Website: walmart
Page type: account-selection
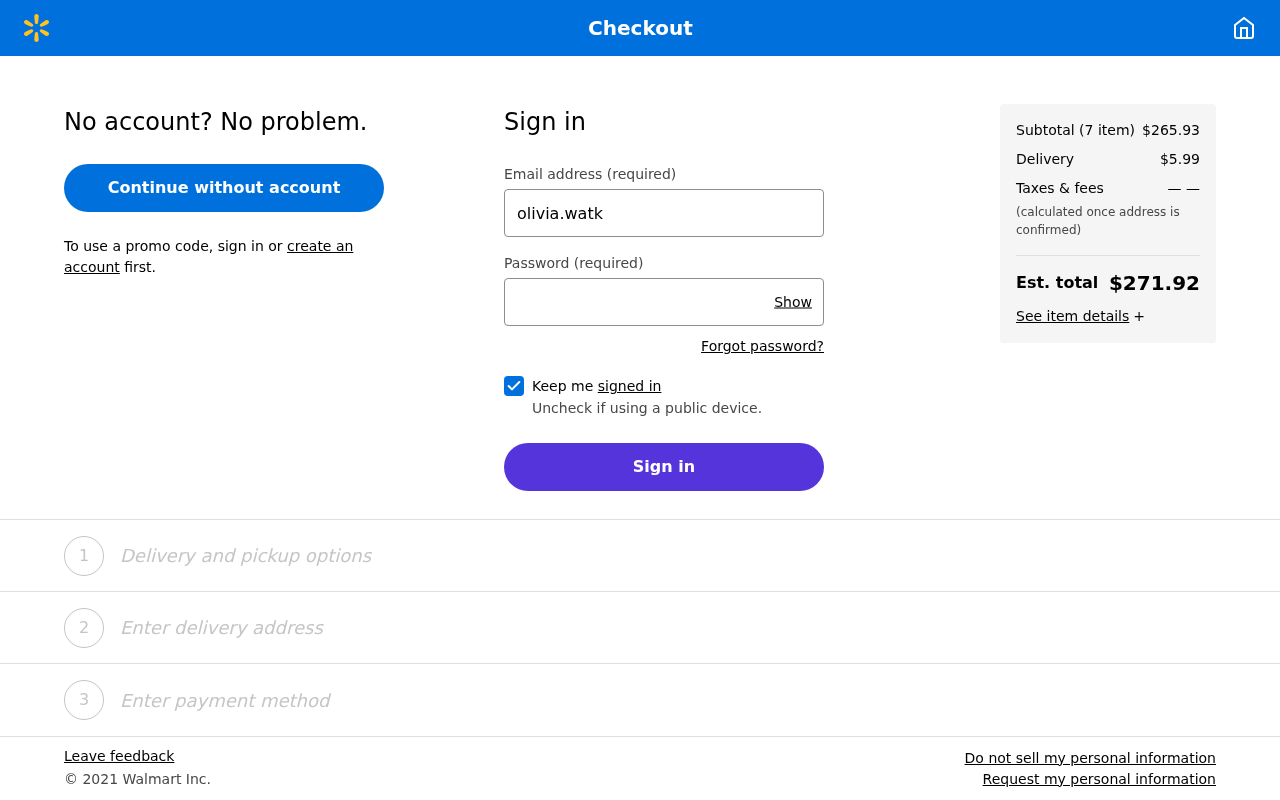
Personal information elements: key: PII_EMAIL
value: olivia.watkins@yahoo.com
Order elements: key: ORDER_NUM_ITEMS
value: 7
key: ORDER_SUBTOTAL
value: $265.93
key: ORDER_SHIPPING_COST
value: $5.99
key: ORDER_TOTAL
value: $271.92